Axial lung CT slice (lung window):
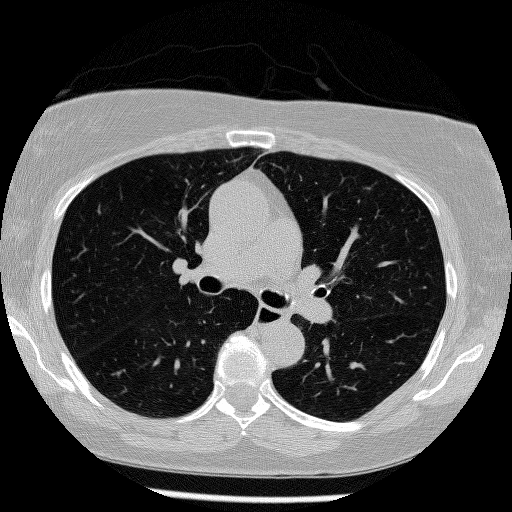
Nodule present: no